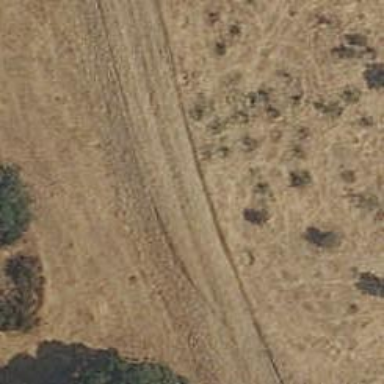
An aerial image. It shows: Path.